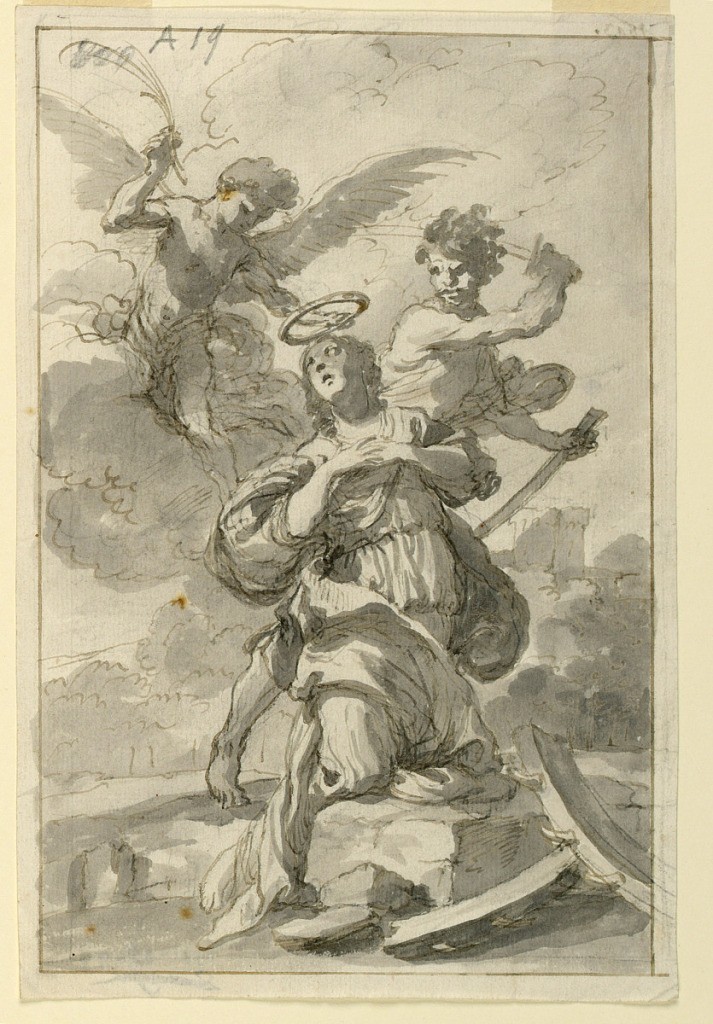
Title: Study for a Painting: The Decapitation of Saint Catherine
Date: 1803
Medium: Black chalk, pen and ink, brush and gray wash on paper
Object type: Drawing
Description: The saint is shown de face, kneeling. The henchman stands behind her at right, brandishing his swords. At left an angel flies, holding his right hand a palm branch and crowning the saint with a diadem. Pieces of the wheel lie at right. Framing lines.